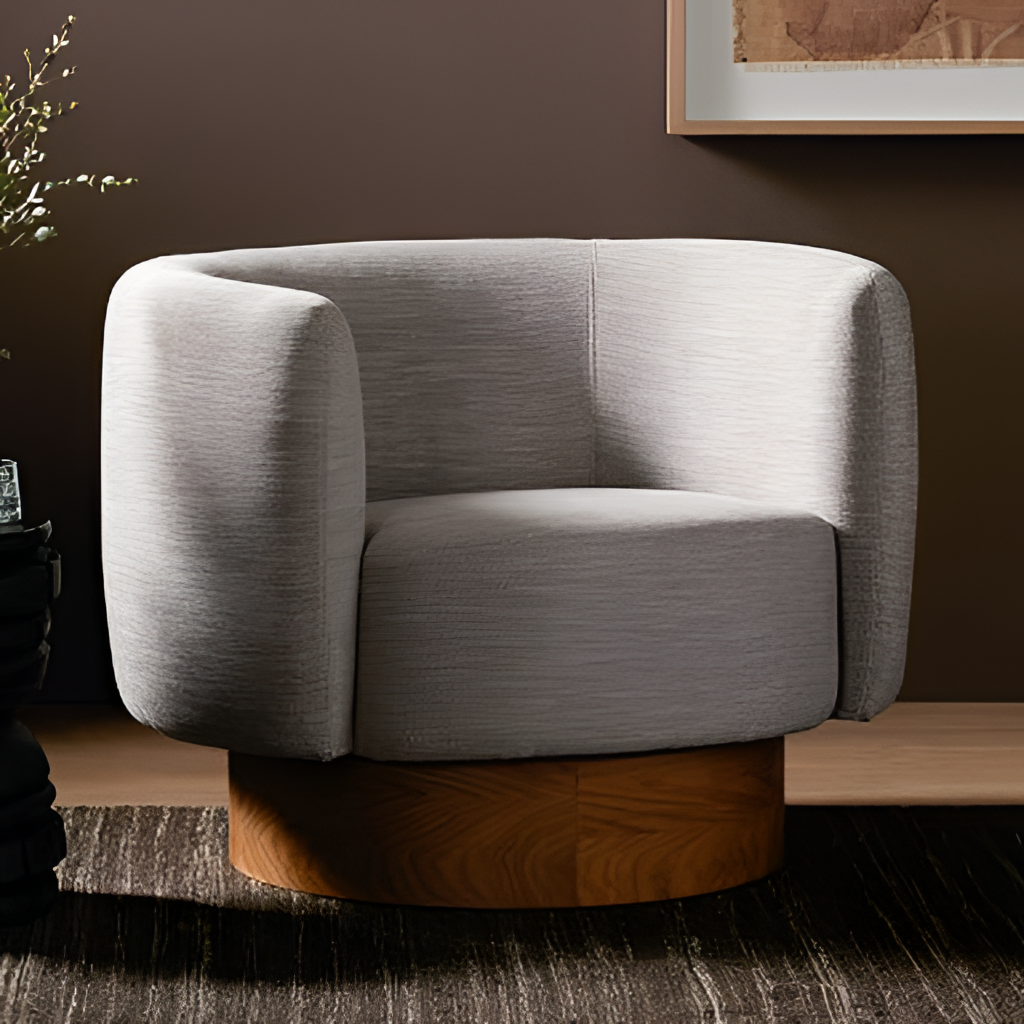
living room, fabric chair, brown paint wallpaper, with solid pattern, brown wood flooring, with plank pattern, modern